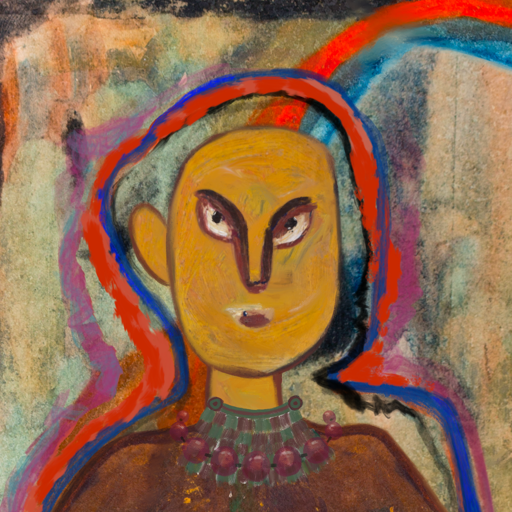
Background: Childish, Head And Neck Front: After_Raid, Face Front: After_Raid, Bust: Comrade, Hair Front: Experience, Head Accessory: Blank, Second Necklace: After_Raid, Necklace: Irani_2, Baby: Blank